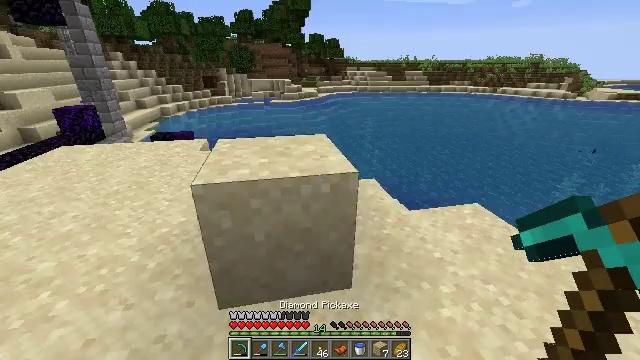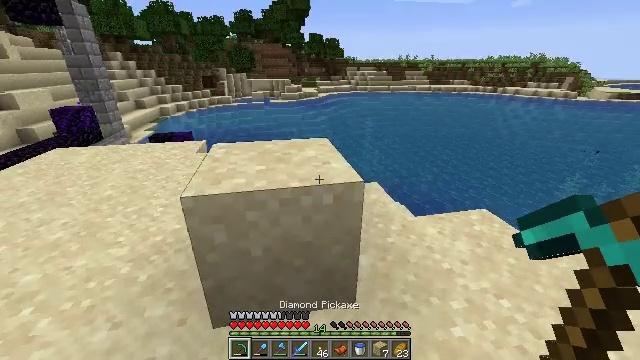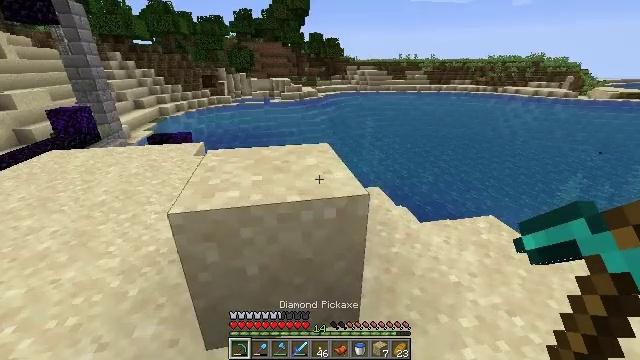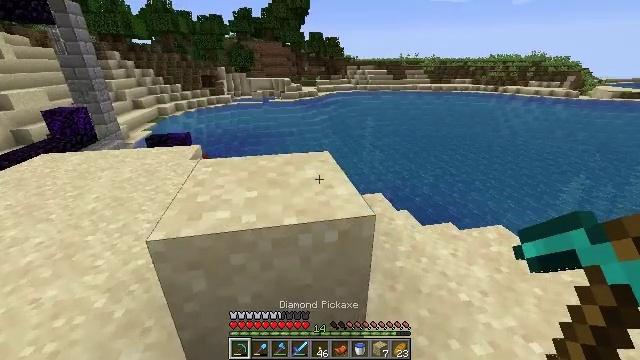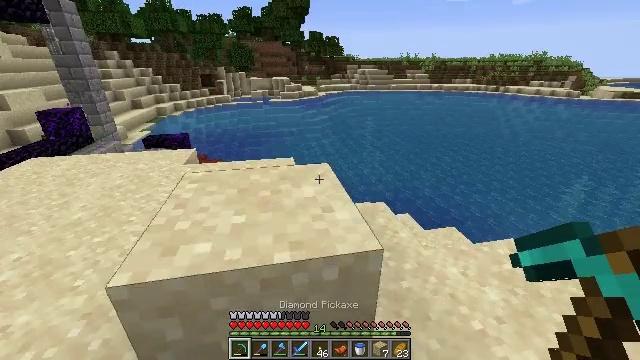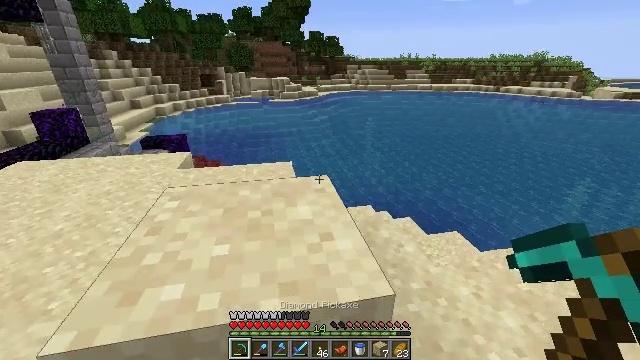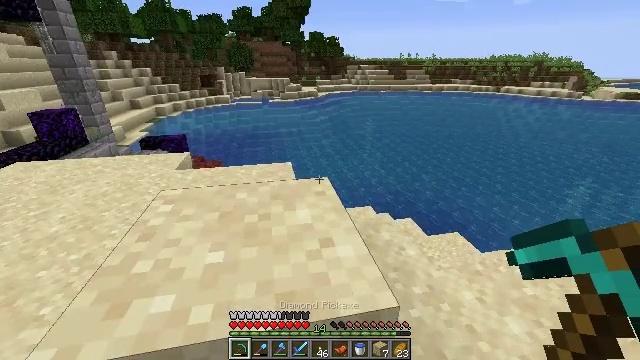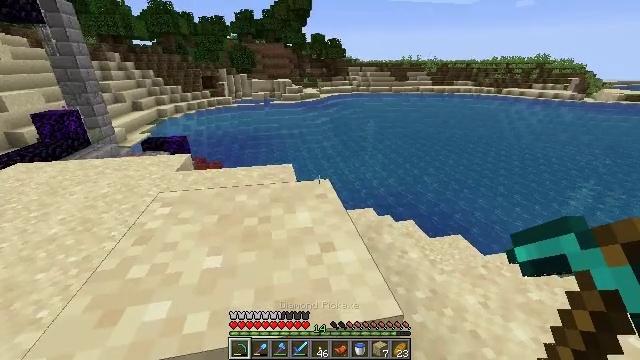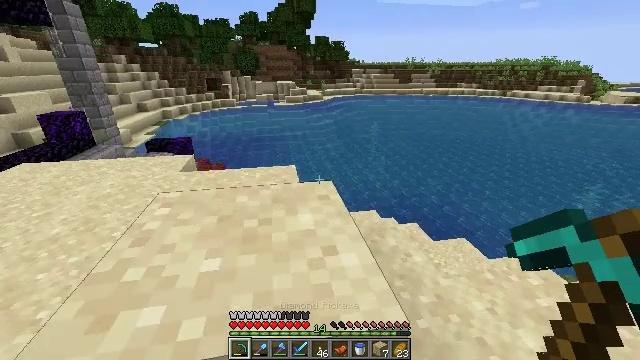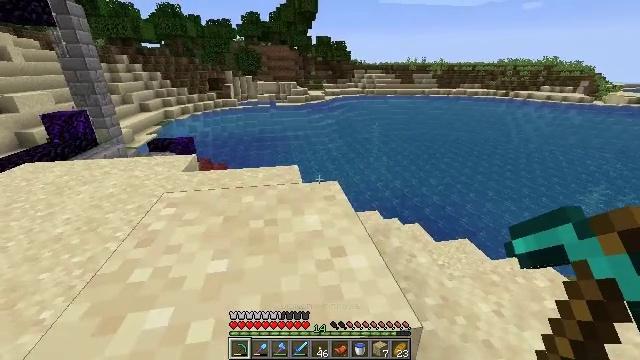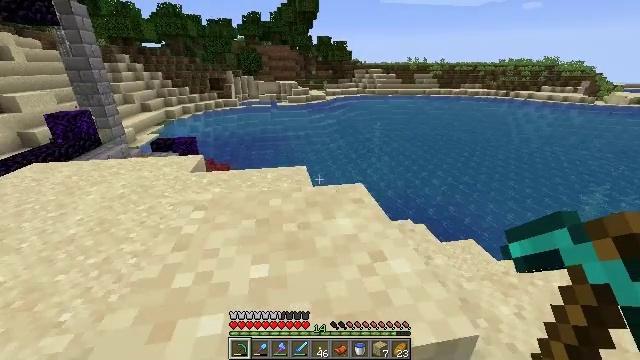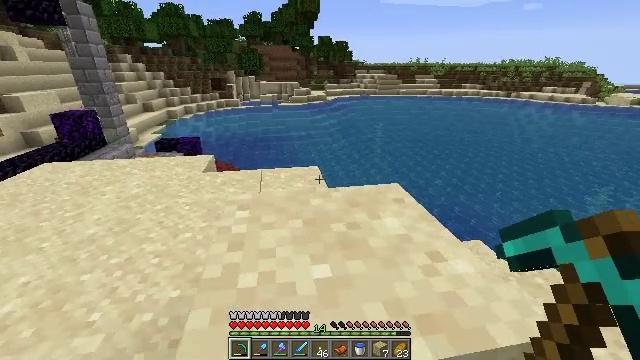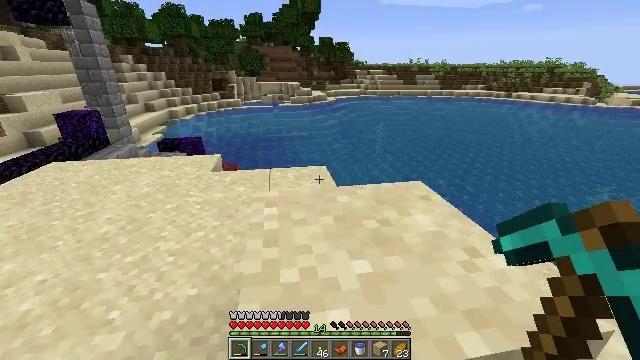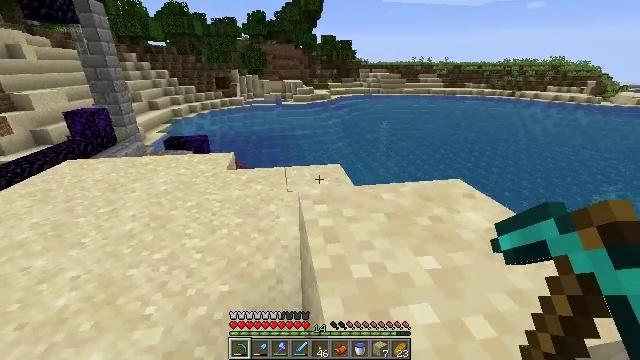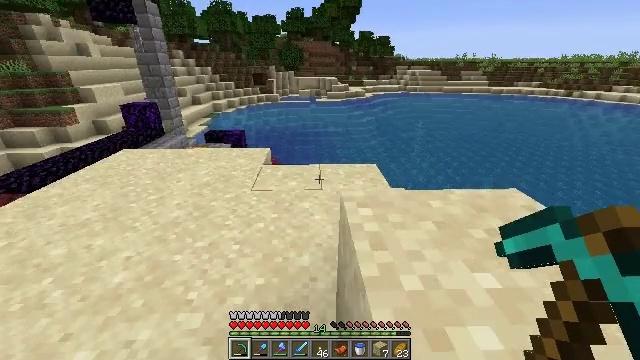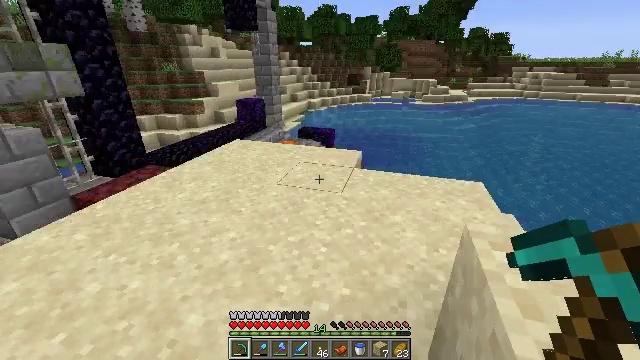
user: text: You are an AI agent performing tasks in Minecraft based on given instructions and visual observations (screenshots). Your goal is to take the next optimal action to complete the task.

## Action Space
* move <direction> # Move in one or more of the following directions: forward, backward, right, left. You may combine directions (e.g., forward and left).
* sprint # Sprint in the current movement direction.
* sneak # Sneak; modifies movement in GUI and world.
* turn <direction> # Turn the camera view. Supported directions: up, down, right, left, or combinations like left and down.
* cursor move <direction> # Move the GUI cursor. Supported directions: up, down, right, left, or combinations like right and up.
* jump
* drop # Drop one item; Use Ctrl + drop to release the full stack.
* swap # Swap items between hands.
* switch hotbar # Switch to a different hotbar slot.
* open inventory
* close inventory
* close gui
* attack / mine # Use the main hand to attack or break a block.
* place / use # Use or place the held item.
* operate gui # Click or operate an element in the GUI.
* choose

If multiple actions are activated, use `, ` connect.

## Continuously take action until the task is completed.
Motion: motion action
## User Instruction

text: Remove a snowball from the inventory.
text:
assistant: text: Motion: move forward
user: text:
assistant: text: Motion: move forward
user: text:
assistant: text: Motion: move forward
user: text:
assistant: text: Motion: move forward
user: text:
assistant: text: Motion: no_op
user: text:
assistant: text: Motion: no_op
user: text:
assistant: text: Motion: no_op
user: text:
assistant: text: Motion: no_op
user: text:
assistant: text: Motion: move left
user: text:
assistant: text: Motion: move left
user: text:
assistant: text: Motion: move left
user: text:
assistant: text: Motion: move left
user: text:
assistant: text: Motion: move left
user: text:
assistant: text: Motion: move forward and move left, turn left
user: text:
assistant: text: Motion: move forward and move left, turn left
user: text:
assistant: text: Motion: move forward and move left, turn left
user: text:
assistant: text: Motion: move forward and move left, turn left
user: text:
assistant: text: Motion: move forward and move left, turn left
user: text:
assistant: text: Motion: move forward, turn left
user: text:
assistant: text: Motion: move forward, turn right
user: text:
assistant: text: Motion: move forward
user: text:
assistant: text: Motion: move forward
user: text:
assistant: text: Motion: move forward
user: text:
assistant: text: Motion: move forward
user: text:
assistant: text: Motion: move forward
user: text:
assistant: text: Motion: move forward
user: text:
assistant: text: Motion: move forward and move right
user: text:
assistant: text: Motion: move forward and move right
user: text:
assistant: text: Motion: move forward and move right
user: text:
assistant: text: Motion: move forward and move right, turn down